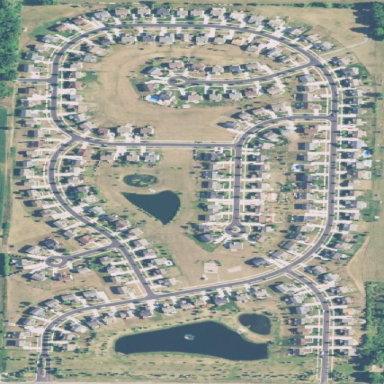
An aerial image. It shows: Residential area composed of single-family homes.